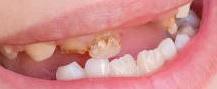
Condition: hypodontia